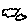
Label: cloud